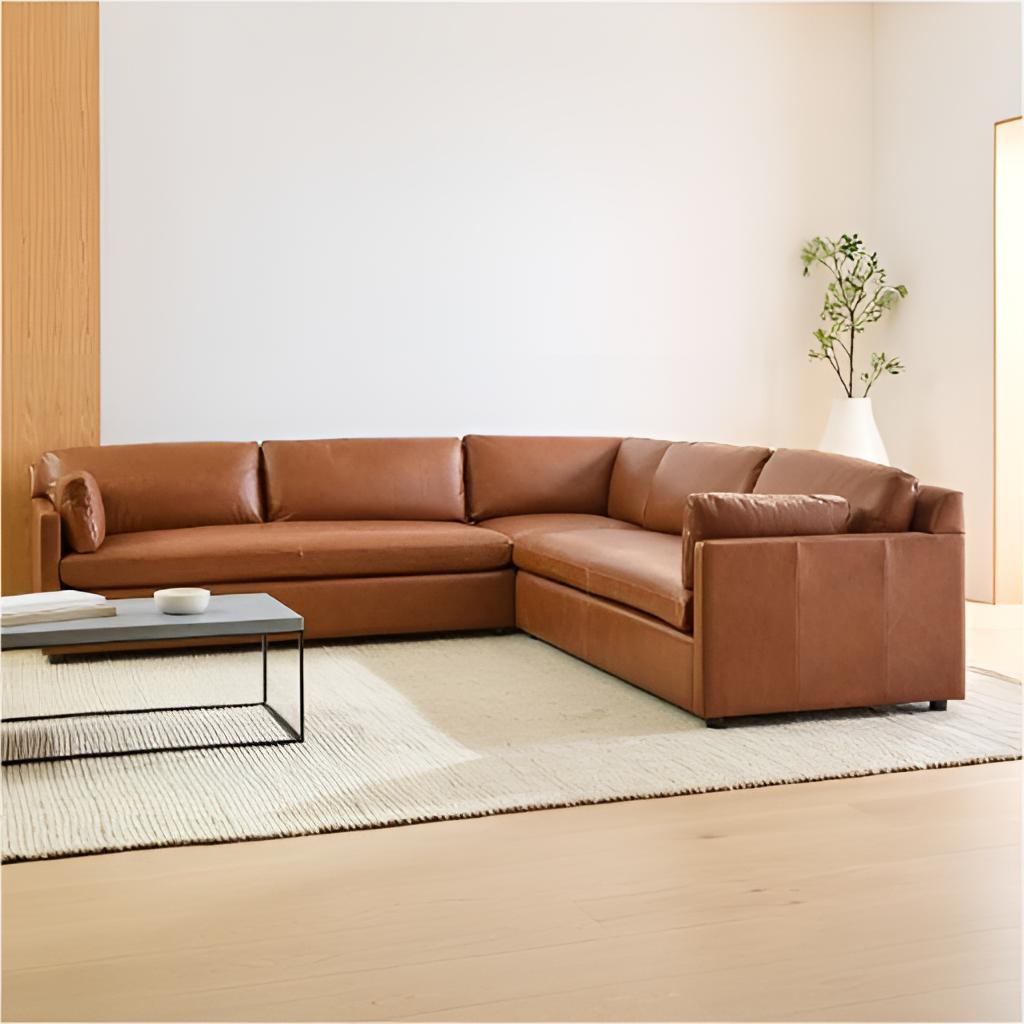
leather sectional sofa, living room, beige wood flooring, with plank pattern, paint wallpaper, with solid pattern, contemporary